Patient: sex M, age 64
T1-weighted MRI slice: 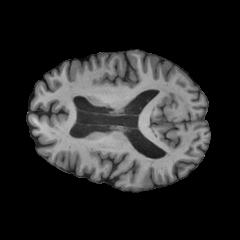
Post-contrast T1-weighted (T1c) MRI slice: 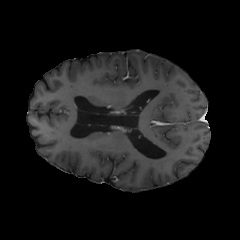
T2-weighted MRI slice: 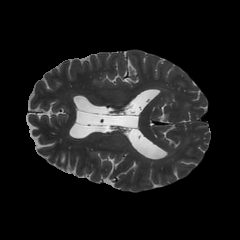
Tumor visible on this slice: no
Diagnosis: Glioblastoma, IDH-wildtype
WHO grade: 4